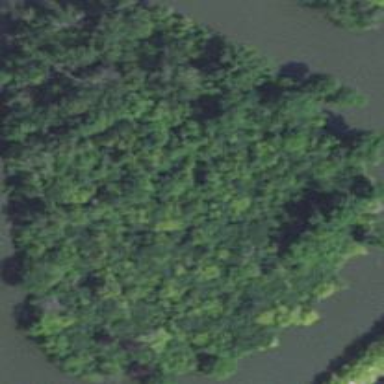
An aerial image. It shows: Island covered with woodland.